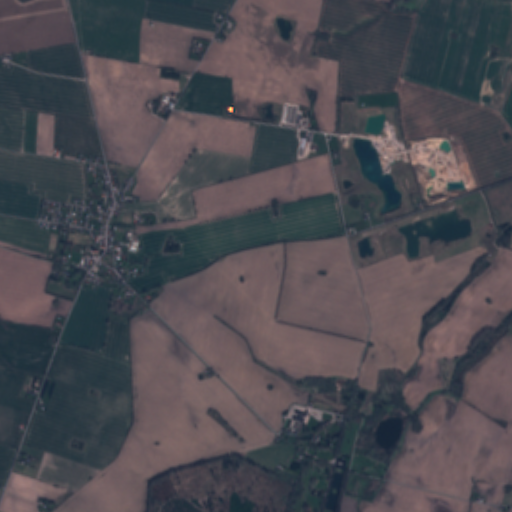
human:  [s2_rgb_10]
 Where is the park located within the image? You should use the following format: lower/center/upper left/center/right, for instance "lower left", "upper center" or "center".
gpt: The park is located in the lower right of the image.
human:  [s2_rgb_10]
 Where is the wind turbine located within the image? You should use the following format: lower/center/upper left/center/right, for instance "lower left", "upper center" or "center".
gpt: The wind turbine is located in the upper left of the image.
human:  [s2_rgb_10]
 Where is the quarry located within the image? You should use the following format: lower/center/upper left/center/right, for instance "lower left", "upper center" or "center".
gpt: There is no quarry in the image.